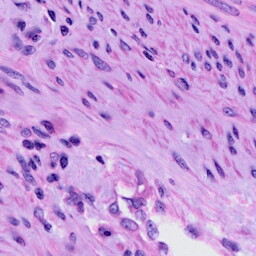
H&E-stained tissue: Cervix